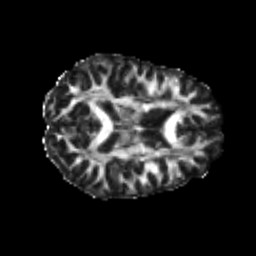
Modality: FA
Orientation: axial
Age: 22
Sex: female
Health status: healthy
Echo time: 0.074 s